Field crop: maize
Growth stage: 2
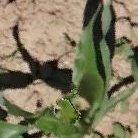
Species: maize